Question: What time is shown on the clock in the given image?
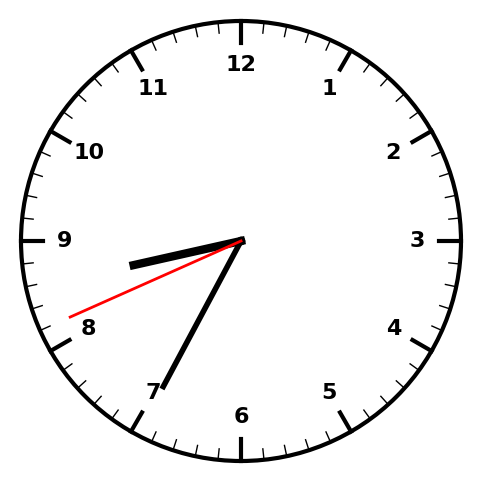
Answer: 08:34:41